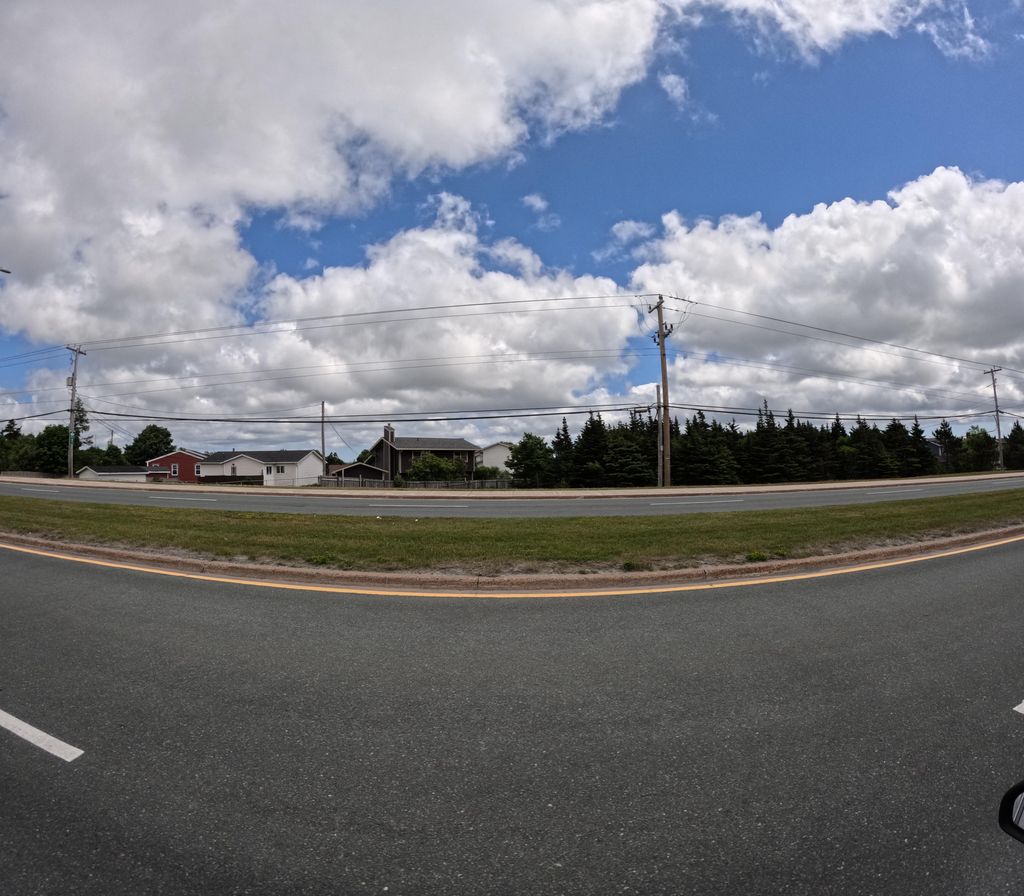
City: st_johns